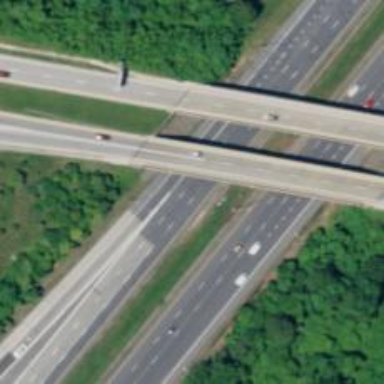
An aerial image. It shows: This image shows trunk highway that functions as expressway.